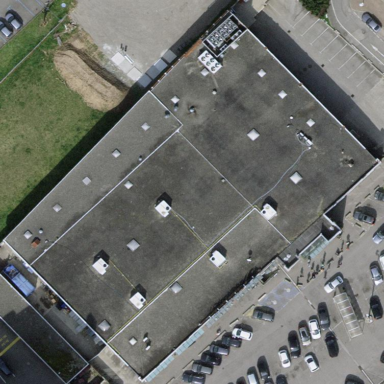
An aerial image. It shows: Retail building housing supermarket.